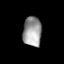
Tissue: lung
Cell type: Epithelial cells
Senescence score: 0.1974
Nuclear area (px): 541
Mean DAPI intensity: 156.009